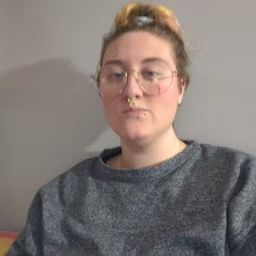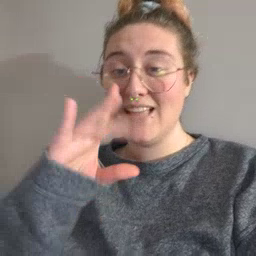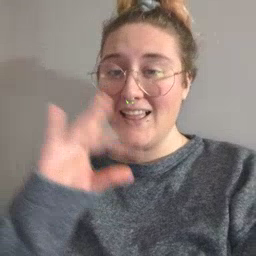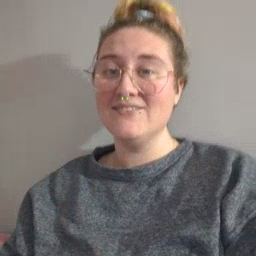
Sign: say